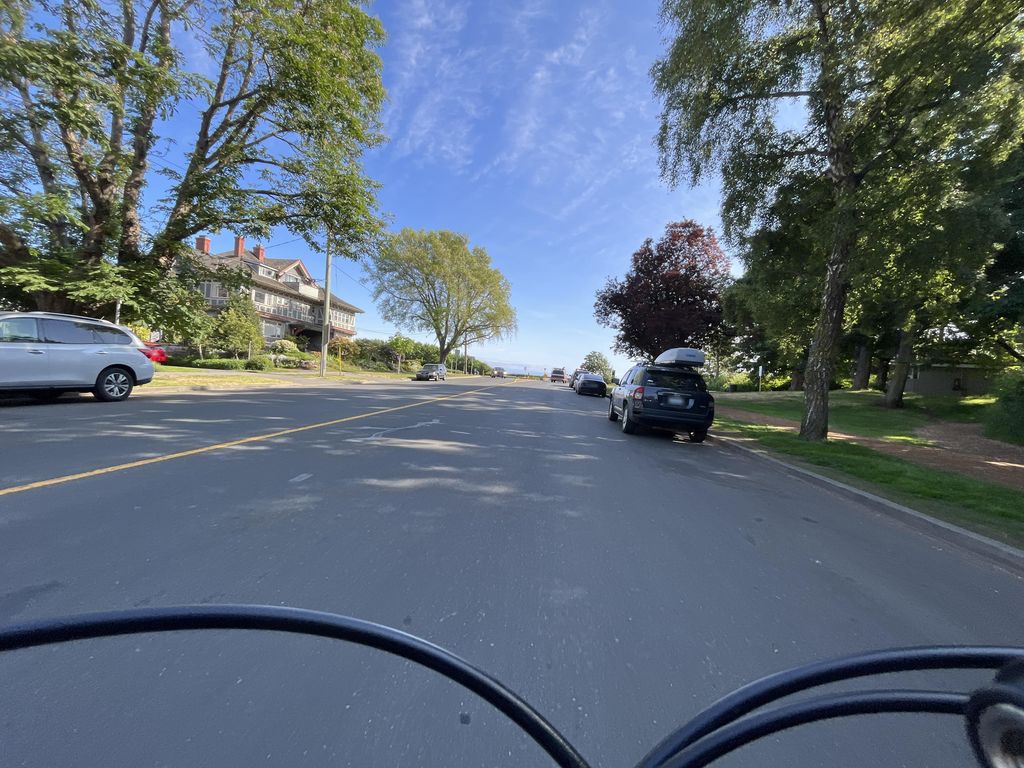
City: victoria